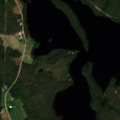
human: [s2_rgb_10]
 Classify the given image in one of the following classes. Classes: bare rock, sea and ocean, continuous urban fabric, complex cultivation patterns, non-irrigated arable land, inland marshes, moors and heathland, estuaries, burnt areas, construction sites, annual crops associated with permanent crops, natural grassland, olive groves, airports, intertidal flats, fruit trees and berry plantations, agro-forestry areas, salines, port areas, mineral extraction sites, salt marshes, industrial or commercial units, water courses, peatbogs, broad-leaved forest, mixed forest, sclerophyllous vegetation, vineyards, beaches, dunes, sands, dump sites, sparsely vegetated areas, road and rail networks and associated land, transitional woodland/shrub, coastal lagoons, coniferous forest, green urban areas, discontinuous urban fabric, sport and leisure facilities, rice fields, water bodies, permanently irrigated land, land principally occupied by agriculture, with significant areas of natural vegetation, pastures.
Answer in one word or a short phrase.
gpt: coniferous forest, mixed forest, water bodies